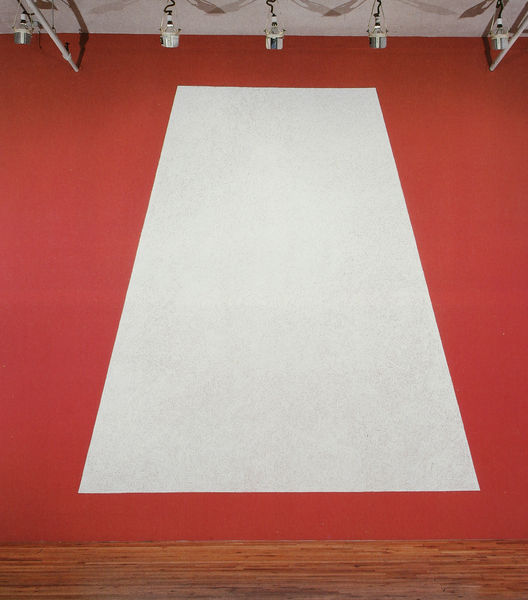
Titel: Installation Paula Cooper Gallery, New York - Colored wall with geometric white figure
Künstler: Sol Lewitt
Schlagwörter: schatten, weiß, holz, lampen, licht, rot, tuch, teppich, wand, boden, decke, abstrakt, farben, fläche, formen, aufsicht, foto, rechteck, maserung, quadrat, installation, trapez, rechteckt, paralelogramm